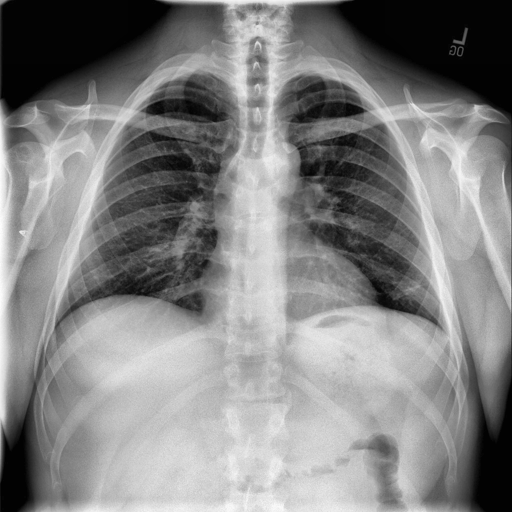
Finding: NORMAL